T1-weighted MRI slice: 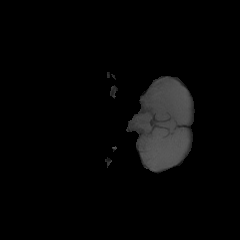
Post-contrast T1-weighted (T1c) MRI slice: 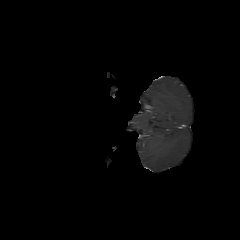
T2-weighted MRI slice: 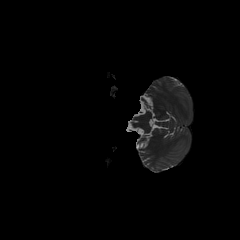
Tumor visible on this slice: no